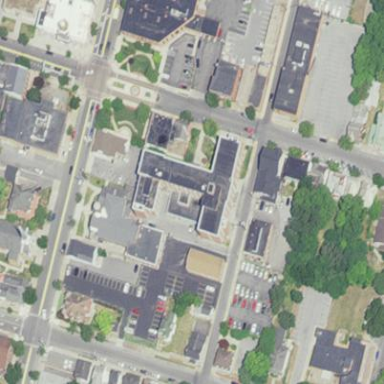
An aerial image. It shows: Building.